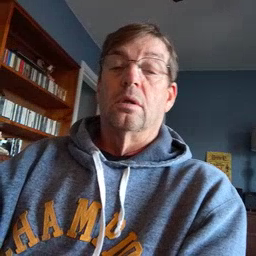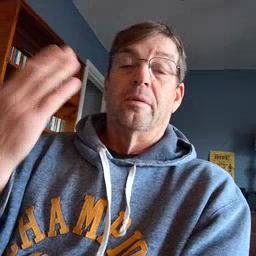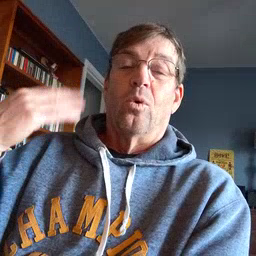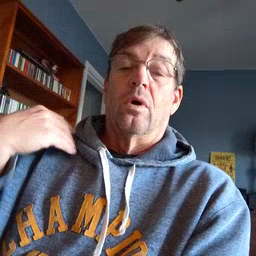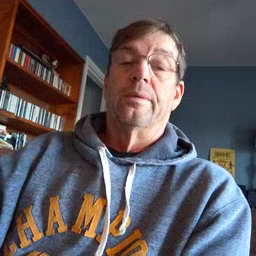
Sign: before